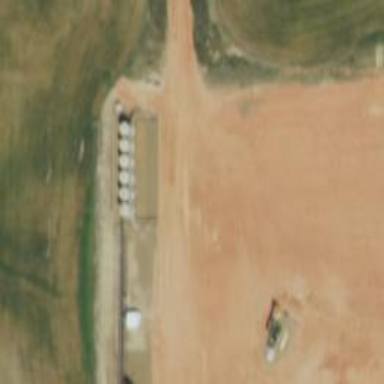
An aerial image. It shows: Storage tank with man-made structure.